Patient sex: F
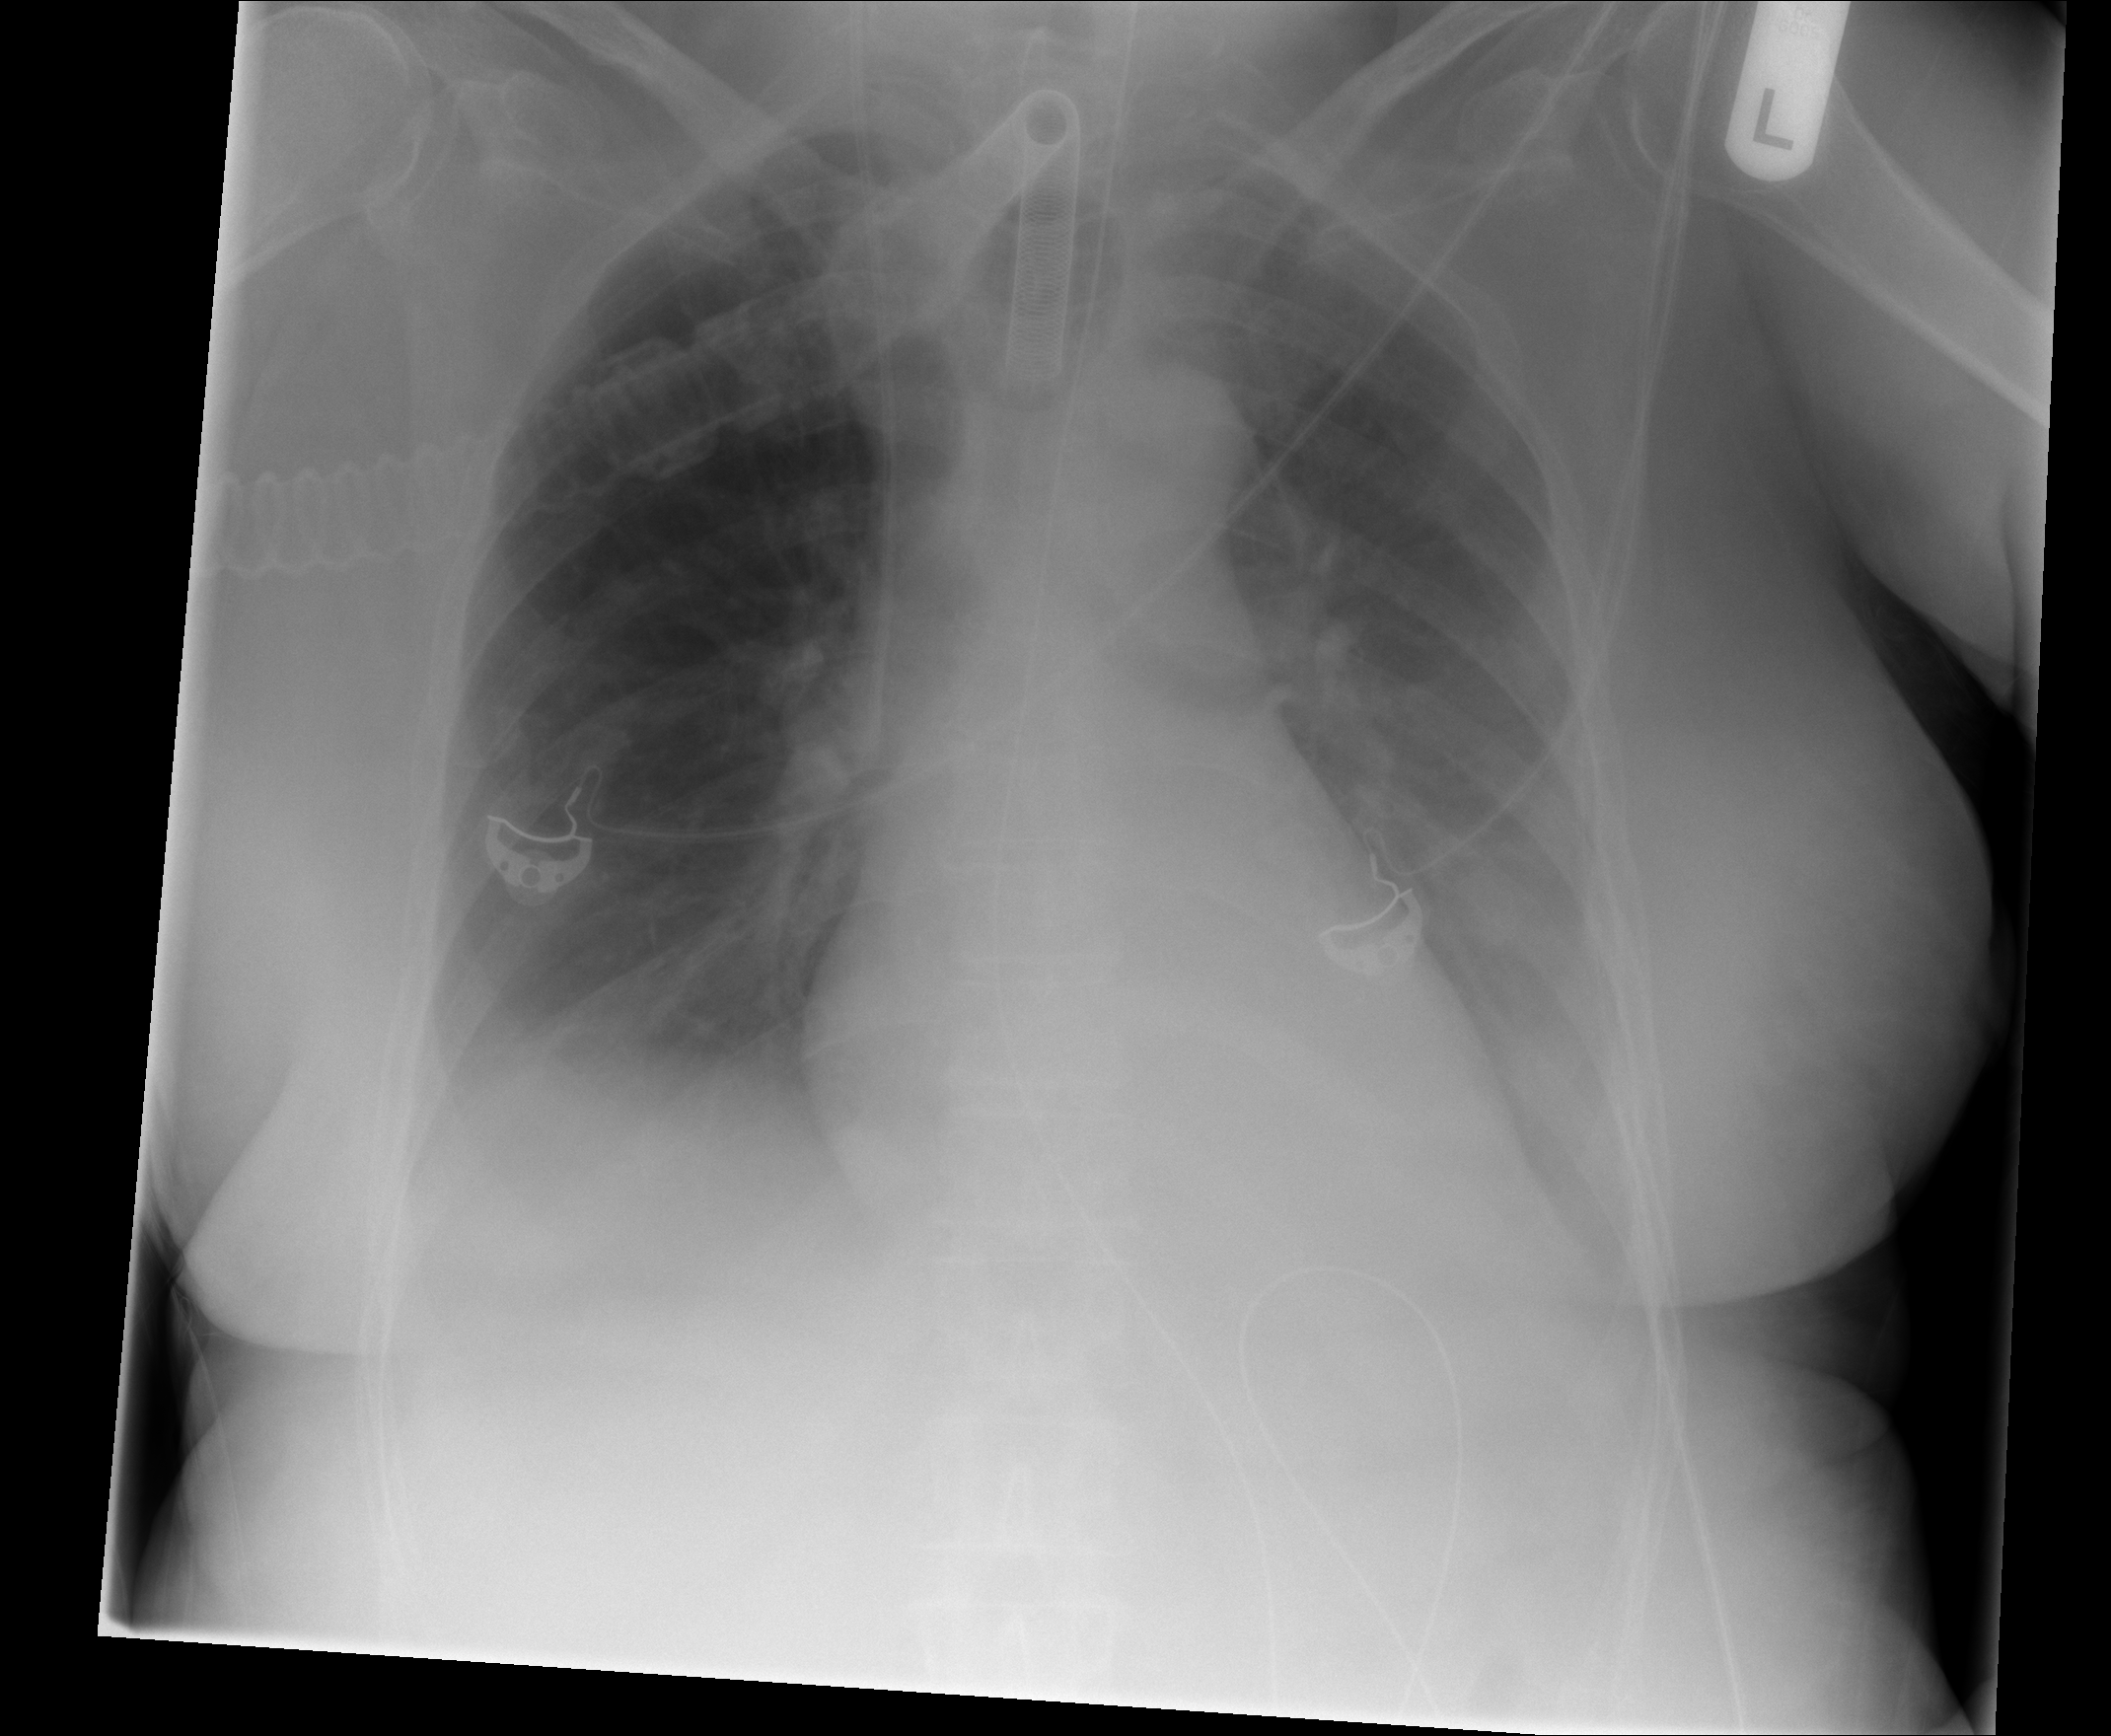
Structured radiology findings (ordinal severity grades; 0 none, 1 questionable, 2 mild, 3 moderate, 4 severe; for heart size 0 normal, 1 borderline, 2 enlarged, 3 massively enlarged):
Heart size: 0
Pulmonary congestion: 0
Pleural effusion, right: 1
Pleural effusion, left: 2
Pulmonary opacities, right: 0
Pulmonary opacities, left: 2
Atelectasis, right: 1
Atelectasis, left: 2